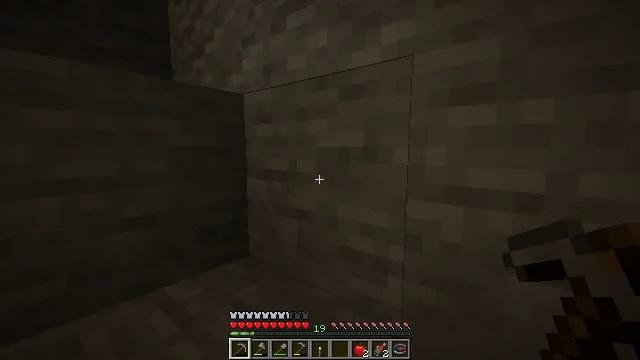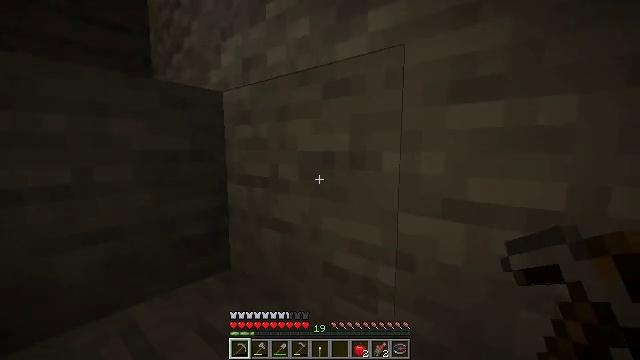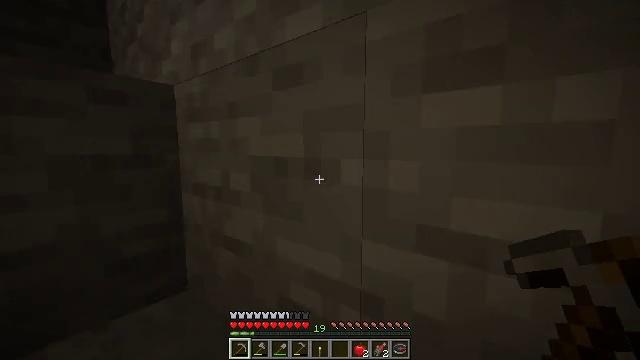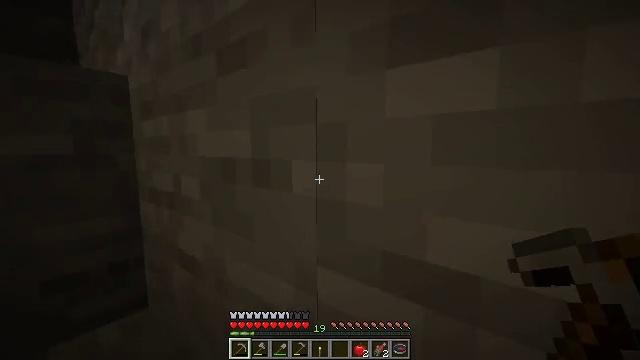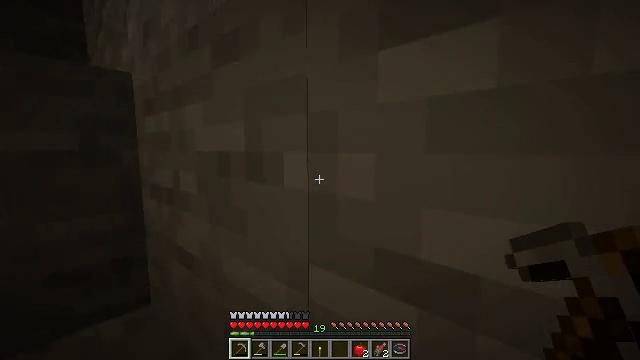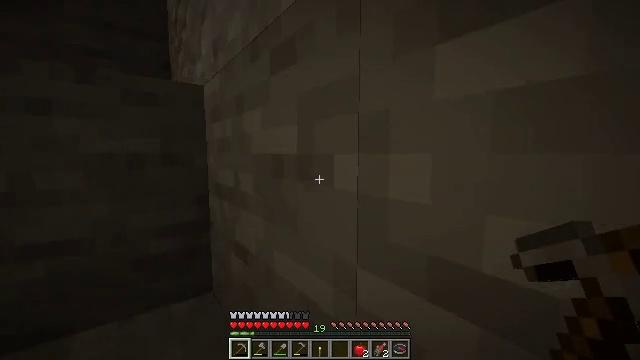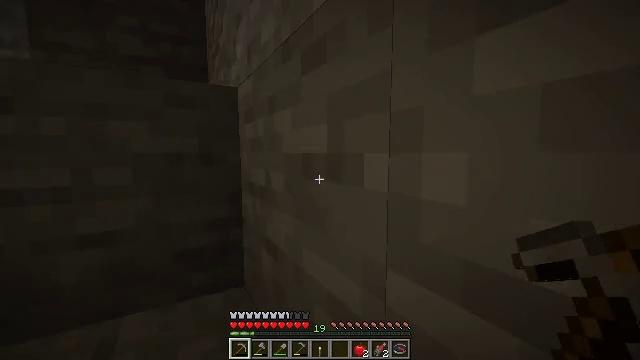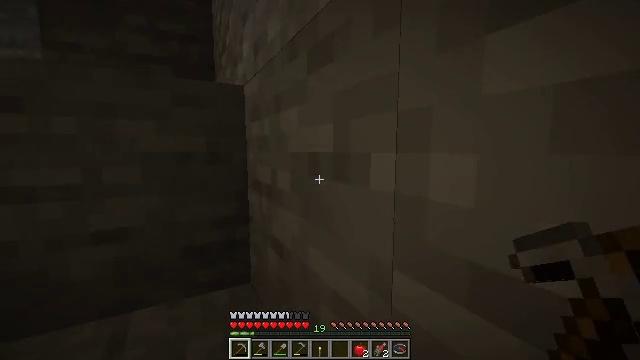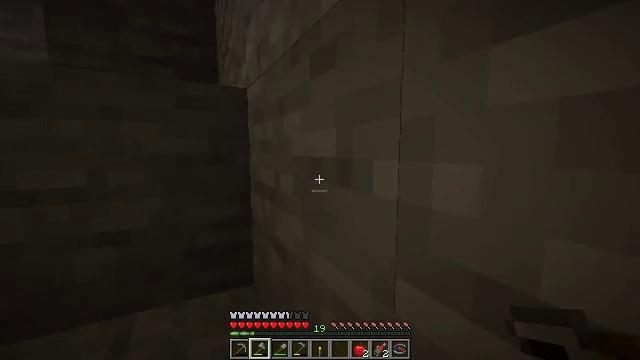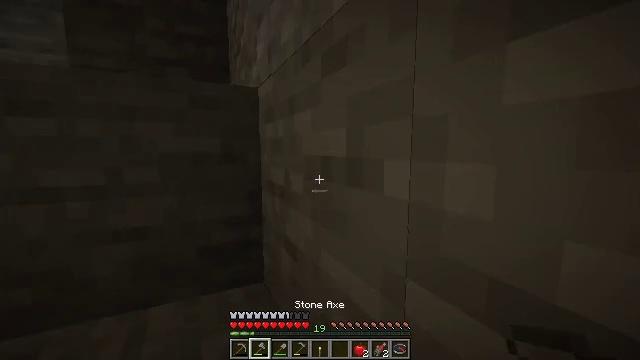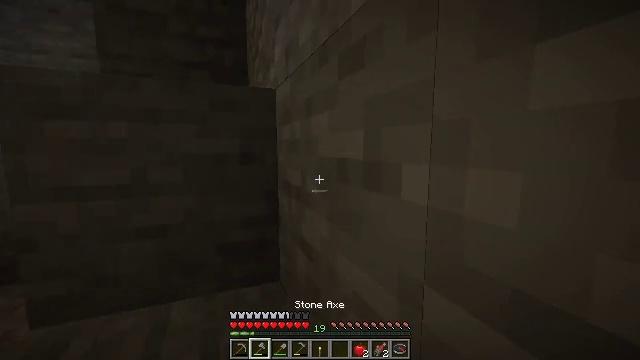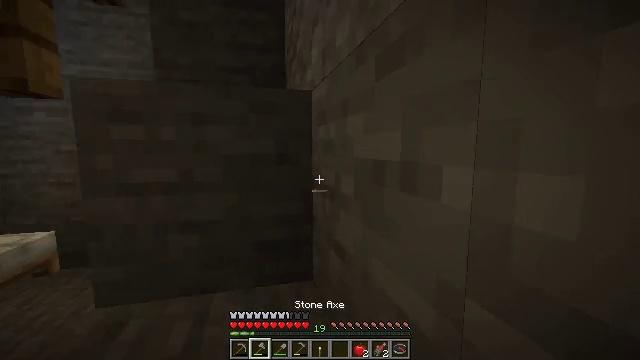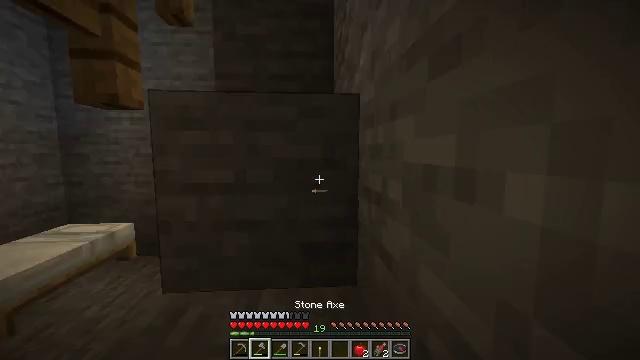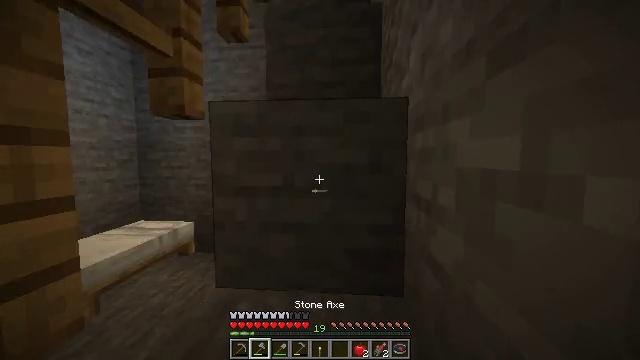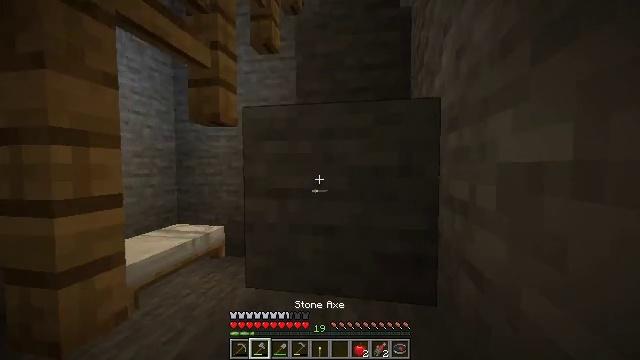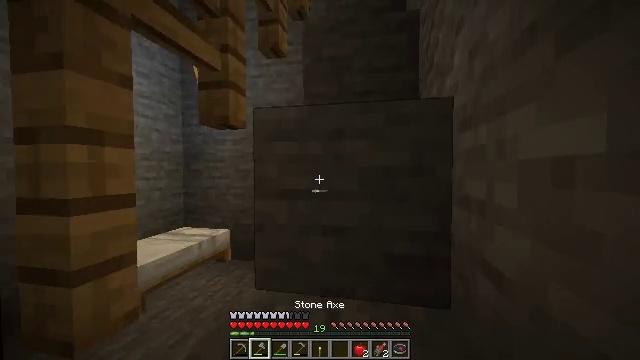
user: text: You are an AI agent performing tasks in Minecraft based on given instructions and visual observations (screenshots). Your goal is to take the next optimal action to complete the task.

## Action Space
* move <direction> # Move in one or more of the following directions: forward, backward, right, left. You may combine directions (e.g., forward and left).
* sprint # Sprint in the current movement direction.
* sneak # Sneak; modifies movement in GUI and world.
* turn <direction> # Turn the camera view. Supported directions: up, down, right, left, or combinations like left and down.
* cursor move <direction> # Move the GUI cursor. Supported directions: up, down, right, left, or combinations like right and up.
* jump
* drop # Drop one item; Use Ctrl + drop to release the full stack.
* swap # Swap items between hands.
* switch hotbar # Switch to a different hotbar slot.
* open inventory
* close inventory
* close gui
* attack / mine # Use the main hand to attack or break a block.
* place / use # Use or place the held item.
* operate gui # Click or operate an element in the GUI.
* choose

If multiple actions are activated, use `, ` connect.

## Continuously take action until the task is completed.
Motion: motion action
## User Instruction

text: Harvest wheat from the field.
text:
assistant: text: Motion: move forward
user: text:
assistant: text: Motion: move forward
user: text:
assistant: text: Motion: move forward
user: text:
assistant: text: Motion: move forward, turn left
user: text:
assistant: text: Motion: move forward, turn left
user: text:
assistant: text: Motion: move forward, turn left
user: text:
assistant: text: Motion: move forward, turn left
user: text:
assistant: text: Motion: move forward, switch to hotbar 2
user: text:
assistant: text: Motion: move forward, turn left, switch to hotbar 2
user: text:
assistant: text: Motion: move forward, turn left, switch to hotbar 2
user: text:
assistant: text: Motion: move forward, turn left, switch to hotbar 2
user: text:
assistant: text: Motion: move forward, turn left
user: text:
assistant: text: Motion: move forward, turn left and up
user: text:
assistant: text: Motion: move forward, turn left and up
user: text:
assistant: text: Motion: move forward
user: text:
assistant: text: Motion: move forward, turn right
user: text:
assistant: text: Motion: move forward, turn right, jump
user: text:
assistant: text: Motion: move forward, turn right, jump
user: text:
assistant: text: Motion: move forward, turn right, jump
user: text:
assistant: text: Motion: move forward, turn right
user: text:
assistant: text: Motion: move forward, turn right
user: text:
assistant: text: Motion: move forward, turn right
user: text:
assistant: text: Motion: move forward, jump
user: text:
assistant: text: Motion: move forward, turn right and up, jump
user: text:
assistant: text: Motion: move forward, turn right and up, jump
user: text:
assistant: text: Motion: move forward, turn right and up, jump
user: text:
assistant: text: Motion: move forward, turn right
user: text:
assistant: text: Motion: move forward, jump
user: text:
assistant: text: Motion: move forward, turn left and up, jump
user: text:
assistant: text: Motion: move forward, turn left and up, jump